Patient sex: M
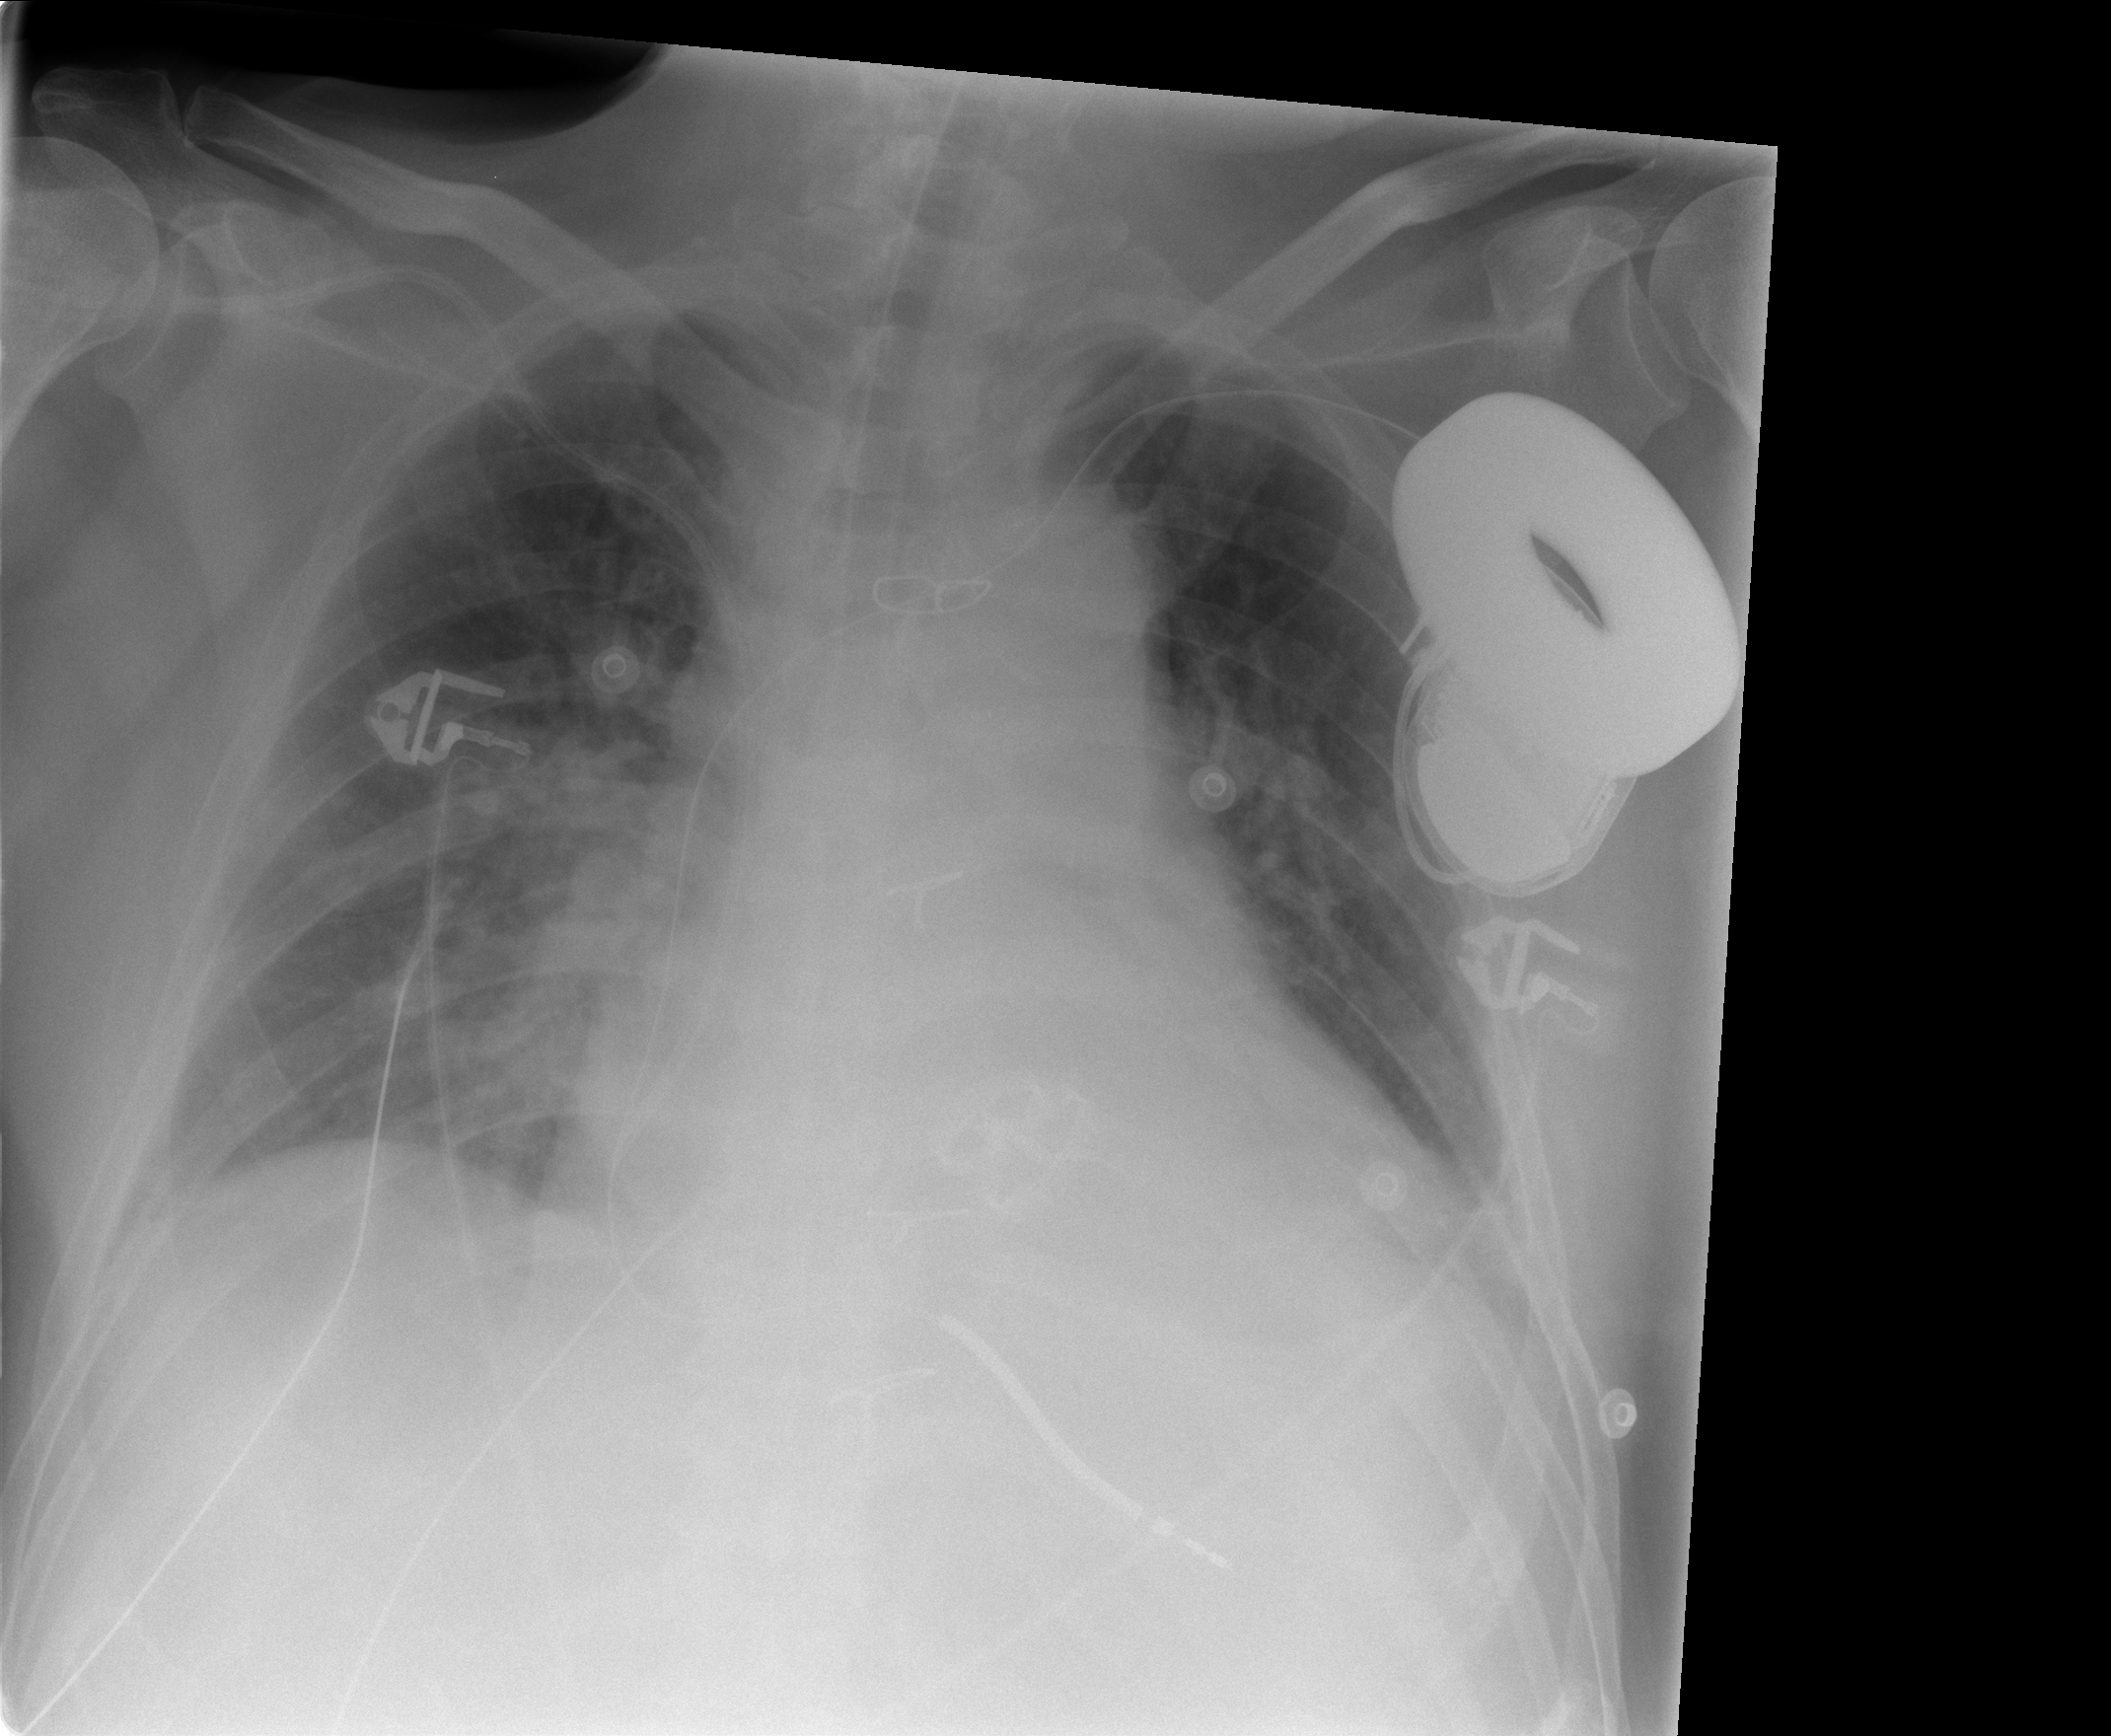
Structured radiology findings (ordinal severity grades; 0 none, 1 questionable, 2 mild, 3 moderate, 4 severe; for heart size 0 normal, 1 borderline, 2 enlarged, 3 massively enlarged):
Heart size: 0
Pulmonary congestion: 0
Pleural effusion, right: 0
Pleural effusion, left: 0
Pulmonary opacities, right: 0
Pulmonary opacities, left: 0
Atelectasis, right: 1
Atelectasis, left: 1